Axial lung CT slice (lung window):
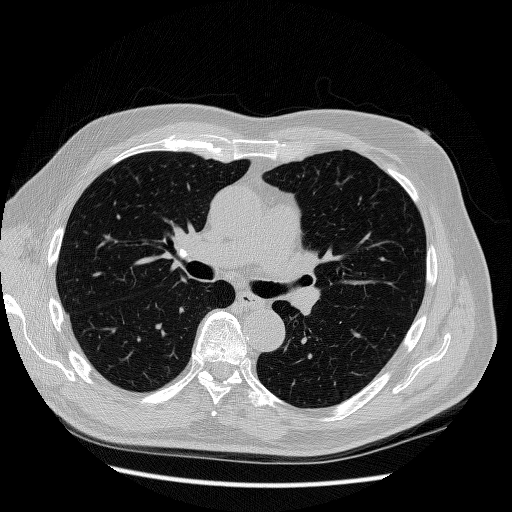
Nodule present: no